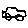
Label: car